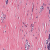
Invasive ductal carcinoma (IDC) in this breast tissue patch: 0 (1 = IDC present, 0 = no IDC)